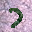
Label: 7